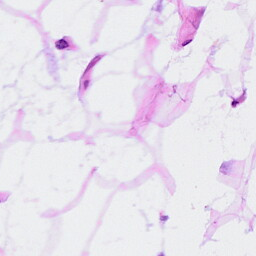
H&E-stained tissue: Breast